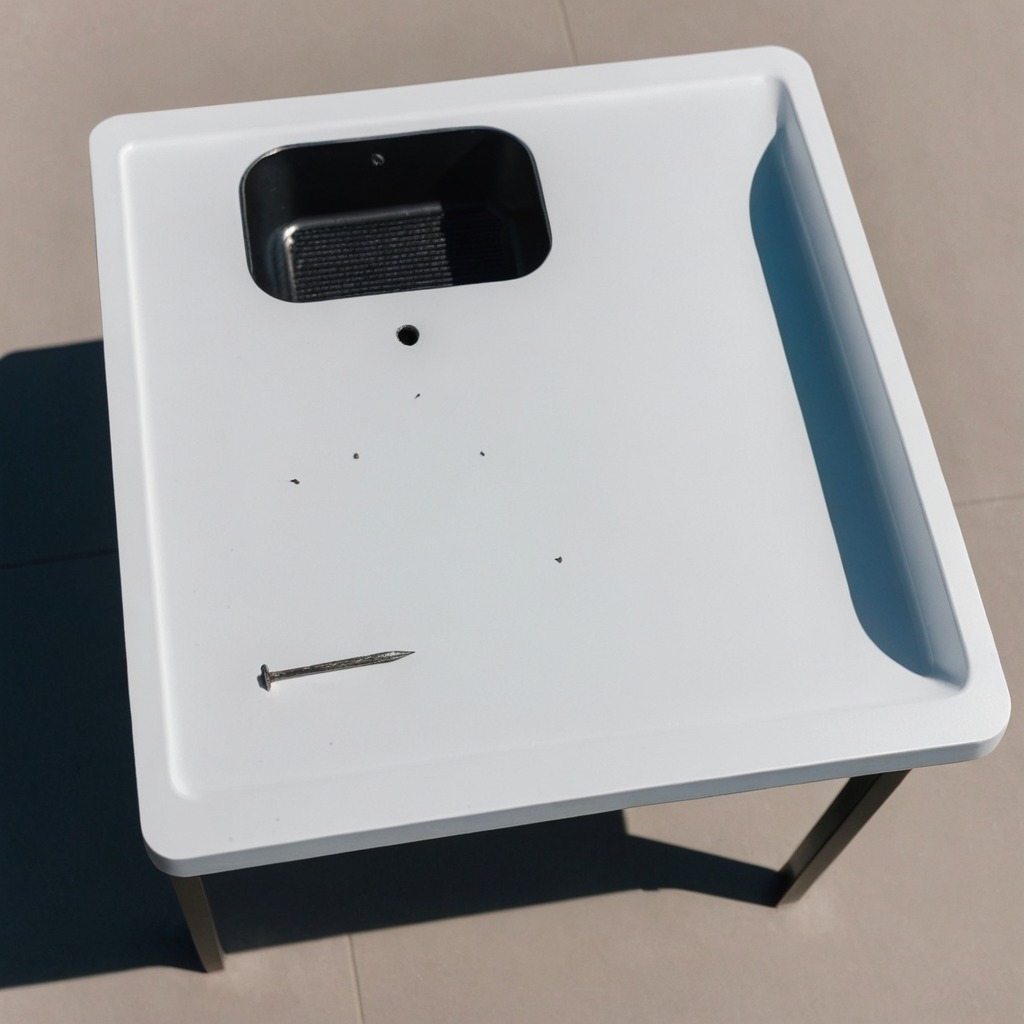
A nail is lying on a table in a temporary outdoor tool station.